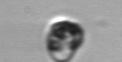
Label: Dinophyceae